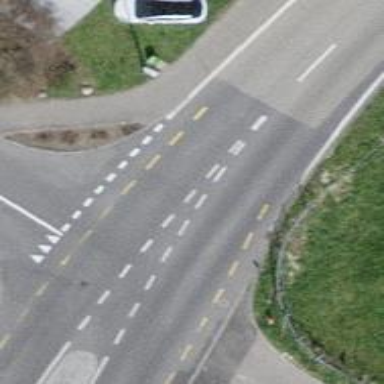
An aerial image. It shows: Tertiary road with designated cycle lane.